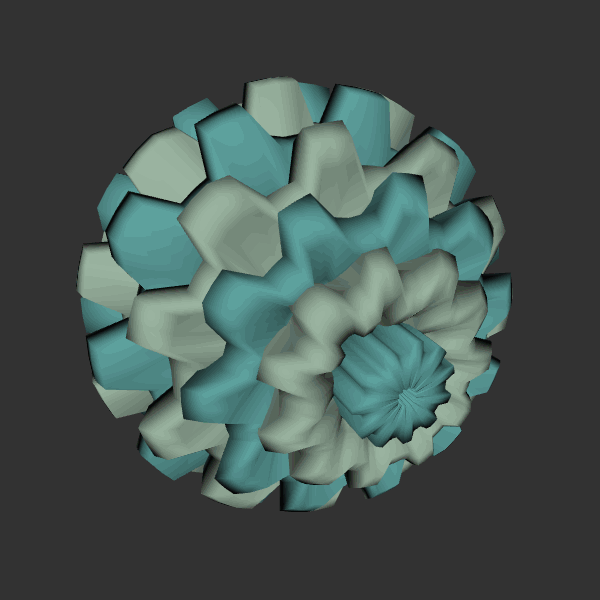
Background: dark